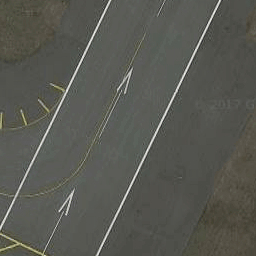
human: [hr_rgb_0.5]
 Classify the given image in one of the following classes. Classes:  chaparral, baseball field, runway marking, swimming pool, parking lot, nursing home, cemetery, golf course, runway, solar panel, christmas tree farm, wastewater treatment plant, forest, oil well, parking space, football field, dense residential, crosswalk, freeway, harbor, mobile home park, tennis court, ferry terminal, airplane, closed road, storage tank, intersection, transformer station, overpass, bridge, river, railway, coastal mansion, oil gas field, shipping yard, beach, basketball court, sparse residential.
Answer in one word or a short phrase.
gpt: runway